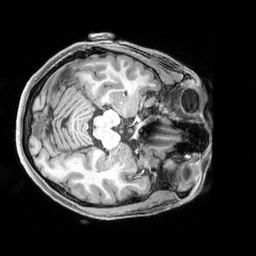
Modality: T1w
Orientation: axial
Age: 54
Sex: female
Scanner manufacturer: siemens
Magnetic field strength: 3 T
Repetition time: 2.4 s
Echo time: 0.00215 s